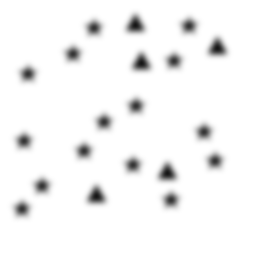
Squares: 0
Triangles: 5
Stars: 15
Total shapes: 20